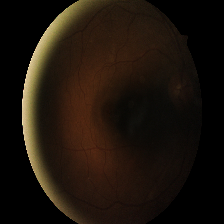
Diabetic retinopathy grade: Moderate